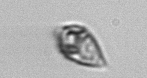
Label: Oxytoxum